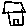
Label: house